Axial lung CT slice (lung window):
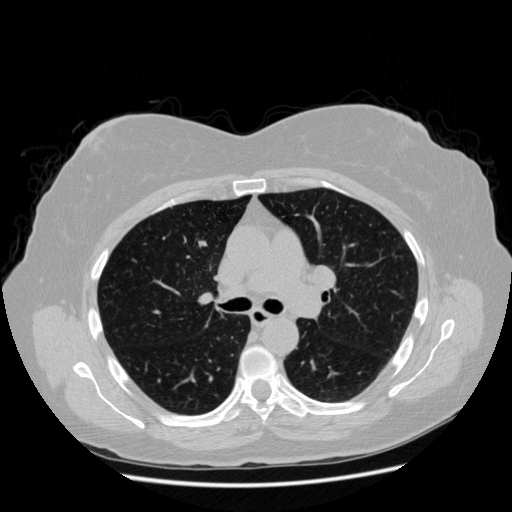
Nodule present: no